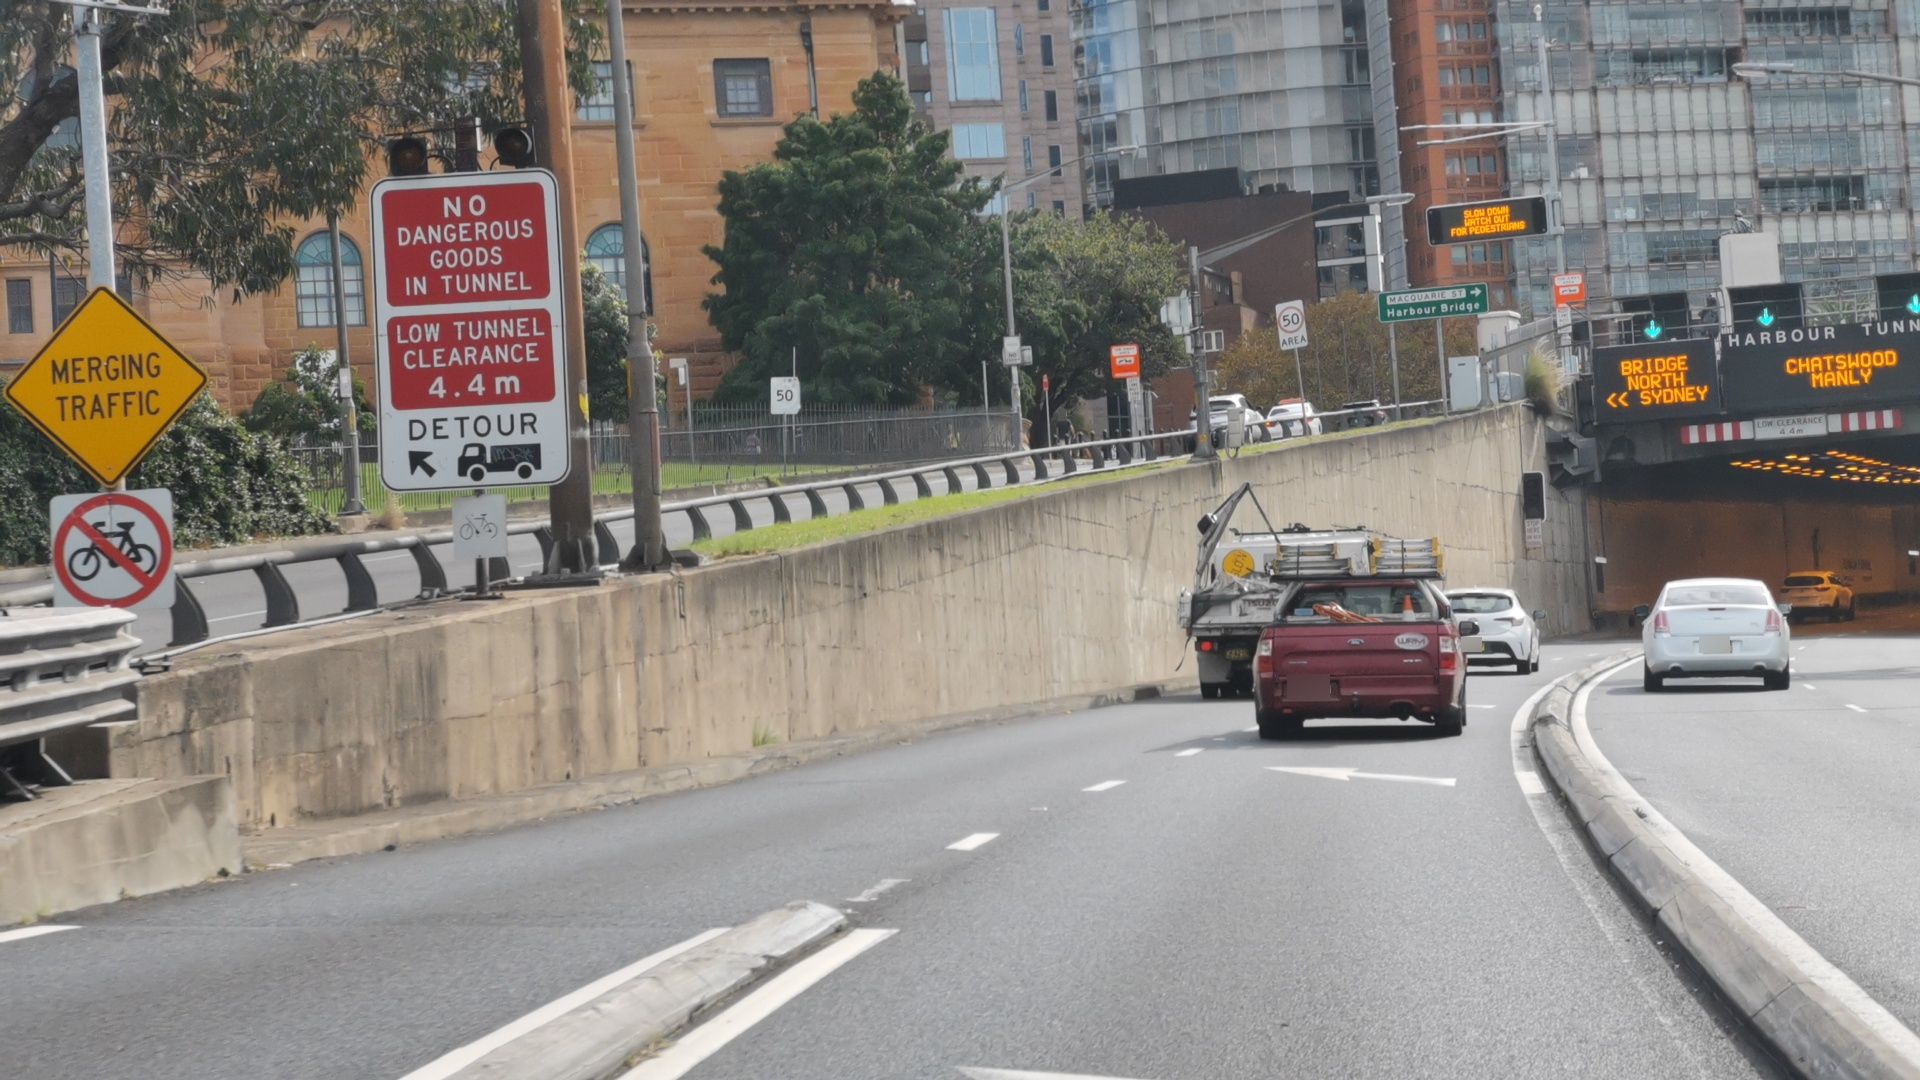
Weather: clear
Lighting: day
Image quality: good
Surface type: driving surface
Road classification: motorway_link, primary_link
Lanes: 2, 1
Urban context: urban centre
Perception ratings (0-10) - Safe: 0.49, Lively: 1.68, Beautiful: 1.44, Boring: 6.9, Depressing: 4.42, Wealthy: 4.78